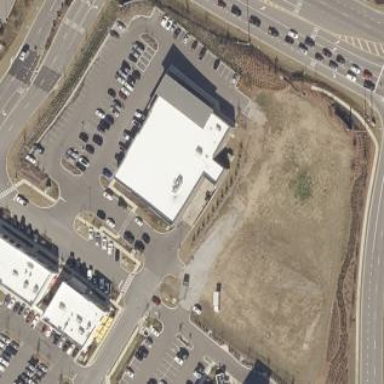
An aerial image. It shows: Retail building housing supermarket.